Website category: auto
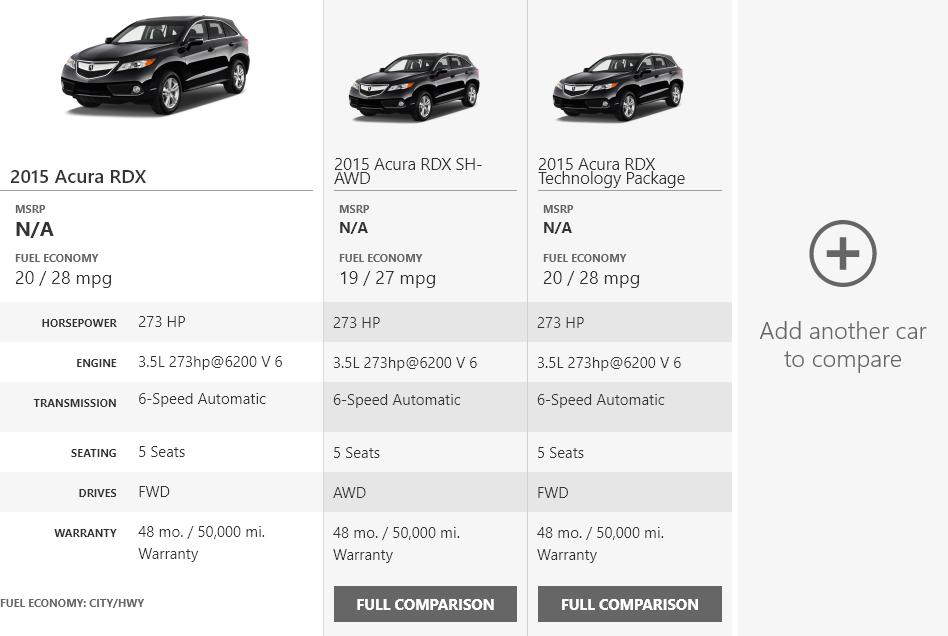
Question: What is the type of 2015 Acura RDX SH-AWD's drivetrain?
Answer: AWD

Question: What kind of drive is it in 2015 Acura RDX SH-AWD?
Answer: AWD

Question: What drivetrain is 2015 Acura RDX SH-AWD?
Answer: AWD

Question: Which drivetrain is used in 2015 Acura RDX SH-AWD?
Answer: AWD

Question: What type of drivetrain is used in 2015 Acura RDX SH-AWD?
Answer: AWD

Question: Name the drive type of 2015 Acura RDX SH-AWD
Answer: AWD

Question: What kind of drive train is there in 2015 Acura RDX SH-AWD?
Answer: AWD

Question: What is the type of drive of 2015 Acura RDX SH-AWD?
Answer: AWD

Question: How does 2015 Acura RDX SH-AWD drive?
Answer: AWD

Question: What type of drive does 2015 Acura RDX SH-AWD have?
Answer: AWD

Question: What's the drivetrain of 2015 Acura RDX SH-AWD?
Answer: AWD

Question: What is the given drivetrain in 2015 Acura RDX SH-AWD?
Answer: AWD

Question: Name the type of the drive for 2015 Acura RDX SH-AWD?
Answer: AWD

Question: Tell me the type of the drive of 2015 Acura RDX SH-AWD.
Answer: AWD

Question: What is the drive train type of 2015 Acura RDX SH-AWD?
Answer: AWD

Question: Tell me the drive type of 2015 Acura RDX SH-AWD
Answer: AWD

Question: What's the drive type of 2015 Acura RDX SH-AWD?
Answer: AWD

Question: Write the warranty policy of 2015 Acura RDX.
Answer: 48 mo. / 50,000 mi. Warranty

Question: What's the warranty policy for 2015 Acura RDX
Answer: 48 mo. / 50,000 mi. Warranty

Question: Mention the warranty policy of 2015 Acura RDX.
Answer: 48 mo. / 50,000 mi. Warranty

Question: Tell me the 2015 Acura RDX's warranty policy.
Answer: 48 mo. / 50,000 mi. Warranty